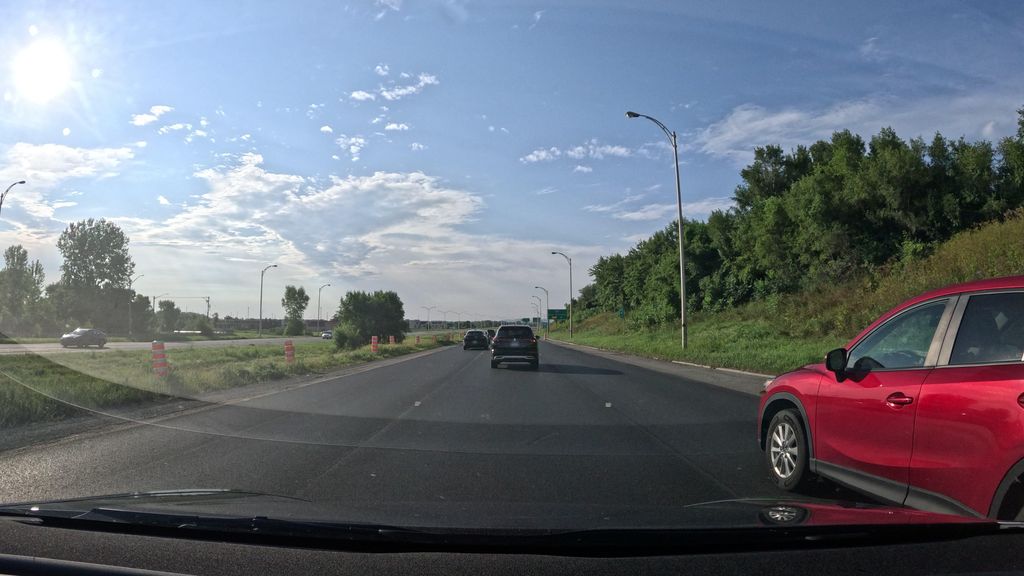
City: montreal